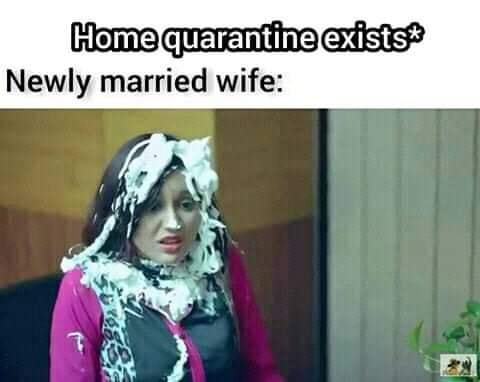
Caption: Home quarantine exists*   Newly married wife:
Label: hate